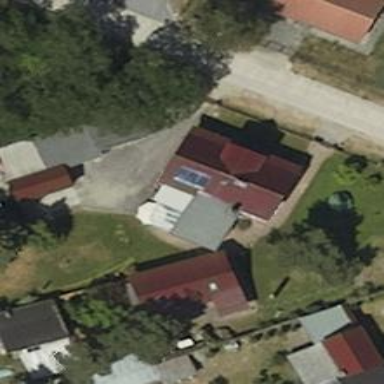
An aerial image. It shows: Guest house that is used as residence.